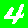
Digit: 4